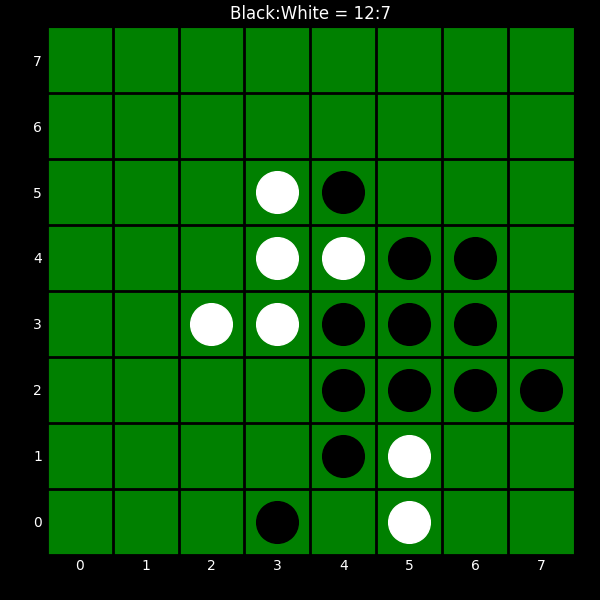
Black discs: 12
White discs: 7